Question: My markup
'''
<div class = "about-us">
<p class = "about-us-text">
Lorem ipsum dolor sit amet, magna dolor ultricies arcu, sit vivamus, in dolor quis sit, ut sed urna hendrerit. Donec augue irure pharetra ultrices condimentum iaculis. Sollicitudin eu scelerisque eget nunc. Et erat lectus nunc, pellentesque non dis massa vivamus sed rerum, hendrerit sit enim conubia, bibendum quidem odio ultrices suspendisse nam lorem, dui pellentesque neque ligula. Pellentesque ultrices id eiusmod gravida turpis morbi, ac pulvinar, justo mauris ipsum cras justo. Vulputate montes, dui adipiscing, dolor tortor habitasse tortor amet quam fermentum, in aut proin quam donec vitae. Aliquam dolores, vivamus fermentum dolor eros. Sit orci amet, mattis sollicitudin cursus sed sit cum fusce, at faucibus nullam sit morbi enim. Mauris hendrerit placerat cras tellus tempor.
Purus praesent tempus nunc, malesuada litora, mollis amet est natoque gravida. Nullam erat, maecenas enim sed vitae wisi purus placerat. Cursus cras vestibulum sem rhoncus, urna quis sem, nulla sagittis sed est non, parturient tristique porta nostra, viverra curabitur laoreet. Non iaculis elit nibh, neque ac, mollis facilisi molestie mattis, ipsum maecenas placerat tortor tincidunt proin, mauris laoreet. Sodales mi nec sodales quis, mauris porta, turpis in morbi integer velit, urna justo integer justo, nec ultricies.
Suscipit donec nullam egestas bibendum potenti, ac iaculis dapibus voluptate in. Ligula aliquam faucibus magna fringilla, vivamus quisquam varius. Tellus enim fusce leo integer, maecenas cras, tempor nulla amet vel, pede vitae nunc tortor nibh quis. Malesuada a at lorem dolor nec sociosqu, enim maecenas quis metus placerat, ultricies nunc, tristique ut numquam porttitor habitasse eget. Nibh aliquet qui consectetuer eu scelerisque cursus, sed scelerisque morbi pulvinar, nulla ligula mollis cursus non orci nunc. Lacus quisque, duis eu, interdum metus, lorem eget, fusce ultrices scelerisque dui adipiscing duis. Pellentesque morbi ornare, porttitor tincidunt tellus egestas tincidunt laoreet. Odio diam est ac in tellus commodo, gravida nunc nibh eget leo sed. Enim neque diam non. Convallis maecenas augue lorem adipiscing mattis, non harum ultricies nostra suspendisse, dolor sagittis pellentesque iaculis, pede suscipit magna sem metus justo, arcu turpis adipiscing eget scelerisque vel nulla. Vivamus porta curabitur dictumst, vel imperdiet netus posuere.
Odio pellentesque ligula amet, in varius vestibulum laoreet urna molestie, urna eros etiam senectus suscipit ultrices. Ut vitae felis quam officiis consectetuer, condimentum donec quam pede, a cursus eget et vestibulum varius. Gravida ac, malesuada tincidunt sit a aptent ac, cras eget a amet non, cubilia vel interdum elementum. Eros pede, cras sit ad est, in ut tincidunt diam ante, consectetuer eros justo sed orci, suscipit nisl porttitor. Phasellus praesent, non accumsan massa adipiscing aliquet, aenean diam vel, quam ullamcorper tempus quam sem sapien. Arcu mauris, sed gravida. Enim sodales dui urna conubia vestibulum senectus. Curabitur voluptatem donec mauris duis, mauris ante, magna vehicula eros tortor eleifend in, semper ut morbi ipsum magnis aliquam nibh, mi erat commodo ante non. Consectetuer scelerisque malesuada a, aliquet amet interdum, ut nec mauris magna, ullamcorper lectus. Dui in integer sed in.
</p>
</div>
'''
And my applied CSS rule to it.
'''
.about-us
{
background-color:#EEE;
margin: 0 auto;
margin-top:-10px;
width:920px;
height:auto;
border: 1px solid #EEE;
border-radius:6px;
}
.about-us-text
{
text-indent:40%;
margin-top:10%;
line-height:42px;
font-size: 15px;
padding-left: 12px;
padding-right: 32px;
margin-left: 22px;
}
'''
The currently looks like this

As you can see The right side of the paragraph is uneven compared to the left side. the left is aligned properly while the right is not. I tried applying a padding to it and margin to it but it seems no use.
If you have a better design decisions or design suggestion feel free to chip them in.
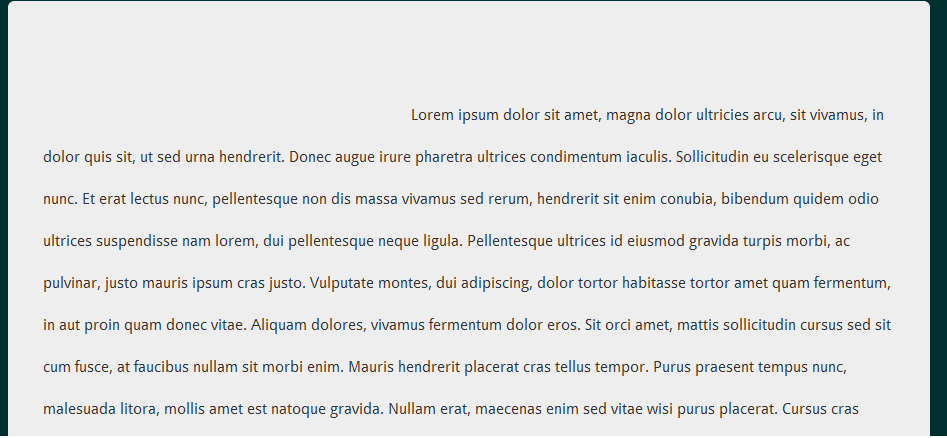
Answer: Add 'text-align:justify'
'''
.about-us-text
{
text-indent:40%;
margin-top:10%;
line-height:42px;
font-size: 15px;
padding-left: 12px;
padding-right: 32px;
margin-left: 22px; text-align:justify
}
'''